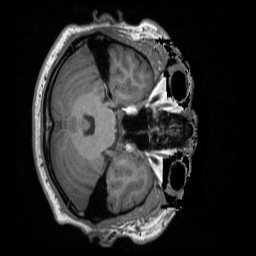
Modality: T1w
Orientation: axial
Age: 37
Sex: male
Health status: ill
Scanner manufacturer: siemens
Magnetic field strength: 3 T
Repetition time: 1.9 s
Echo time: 0.00247 s